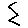
Label: zigzag